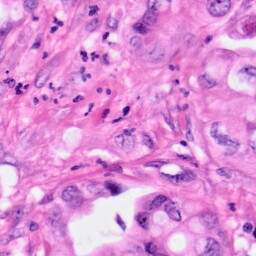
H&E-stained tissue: Pancreatic